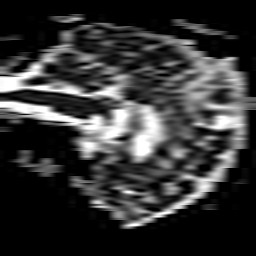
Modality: ADC
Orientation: sagittal
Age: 70
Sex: male
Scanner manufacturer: philips
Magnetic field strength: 3 T
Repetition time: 3.932 s
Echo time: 0.06069 s